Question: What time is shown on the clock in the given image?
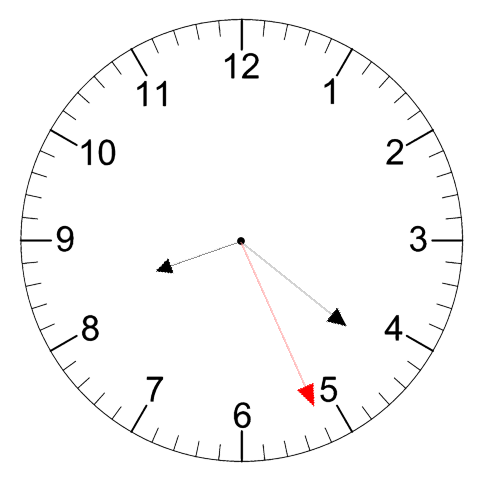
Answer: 08:21:26